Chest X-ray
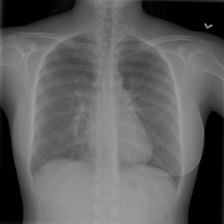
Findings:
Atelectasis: negative
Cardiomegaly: negative
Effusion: negative
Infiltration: positive
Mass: negative
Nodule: negative
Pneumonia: negative
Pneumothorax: negative
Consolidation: negative
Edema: negative
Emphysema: negative
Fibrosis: negative
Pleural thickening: negative
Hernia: negative